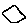
Label: hexagon